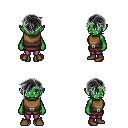
a pixel art fantasy rpg character, female body template, orc, green skin, leather chest armor, magenta pants, gray pixie cut hairstyle, brown shoes, four views (front, back, left, right), 2x2 character sprite sheet, small pixel art, hard edges, no anti-aliasing